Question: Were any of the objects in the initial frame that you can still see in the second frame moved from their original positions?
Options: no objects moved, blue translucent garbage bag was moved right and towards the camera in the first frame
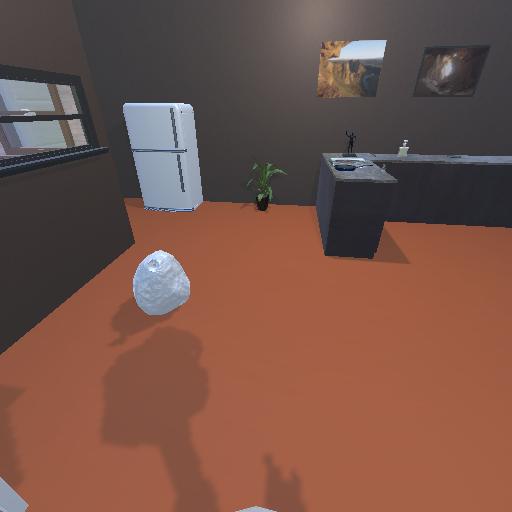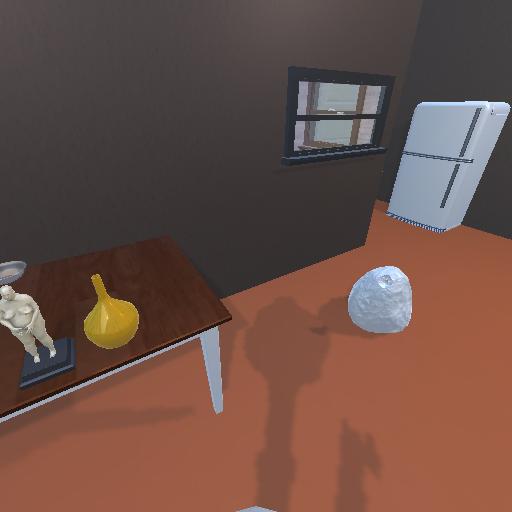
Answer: no objects moved